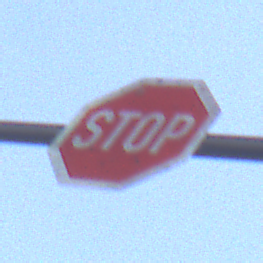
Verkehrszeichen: Stop
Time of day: Midday
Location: Roofed (Underpass)
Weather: Clear
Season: NotSpecified
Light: Natural